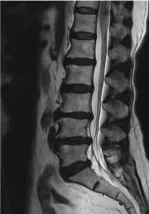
Hair and MRI of the patient. T2W image showed lumbar disc herniation and degenerative lesions (G).
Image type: radiology (mri)